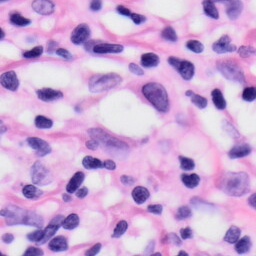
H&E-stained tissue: Skin